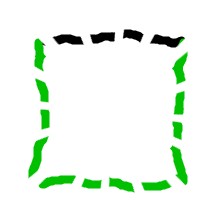
Shape: square